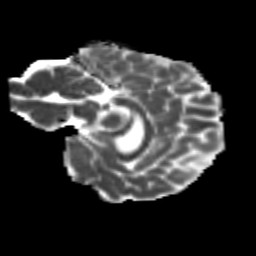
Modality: MD
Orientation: sagittal
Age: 11
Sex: male
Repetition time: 9.512 s
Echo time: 0.089 s